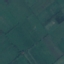
Label: Pasture